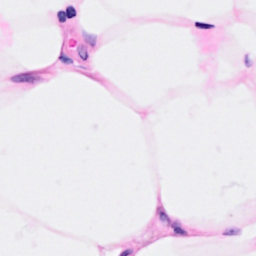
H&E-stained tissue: Breast